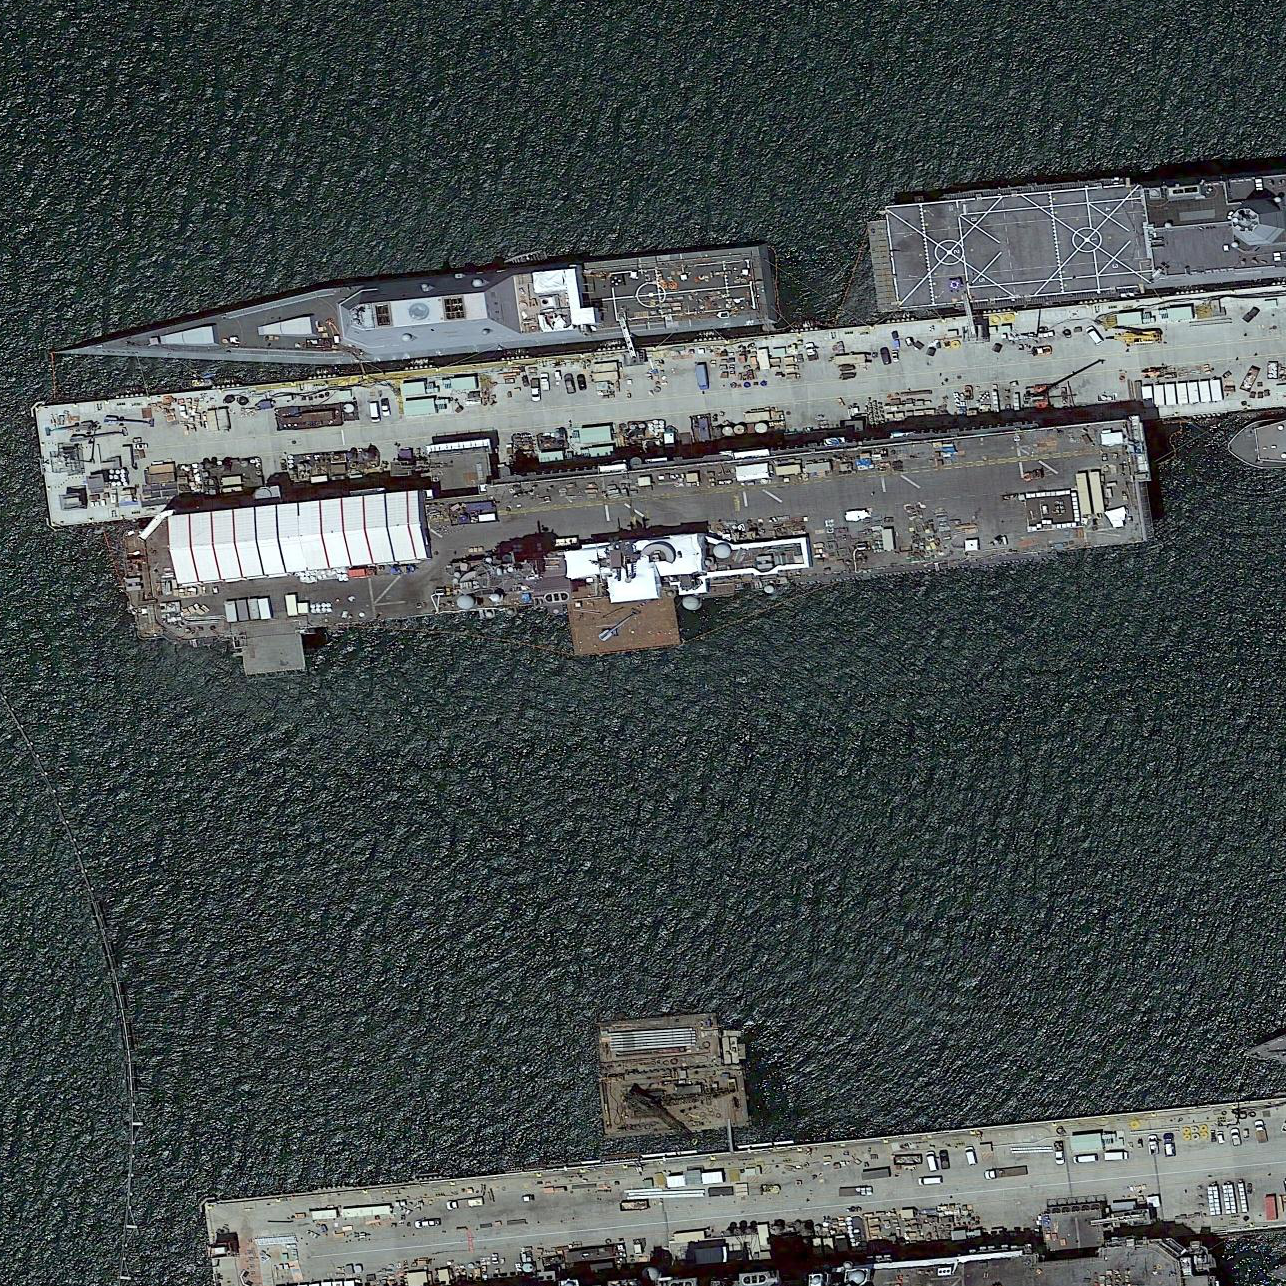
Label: assault